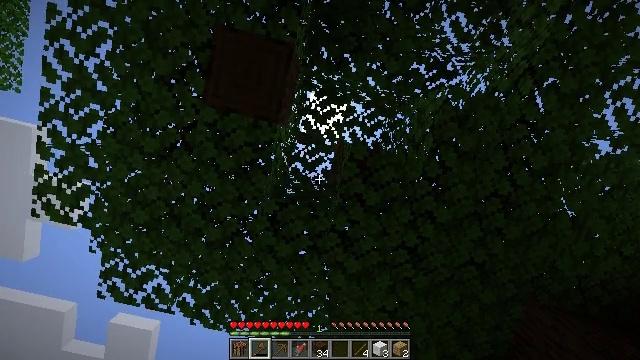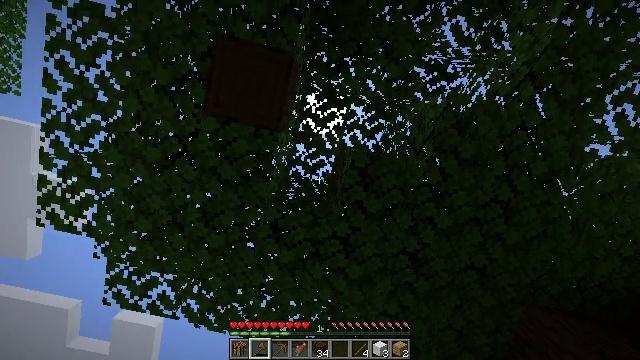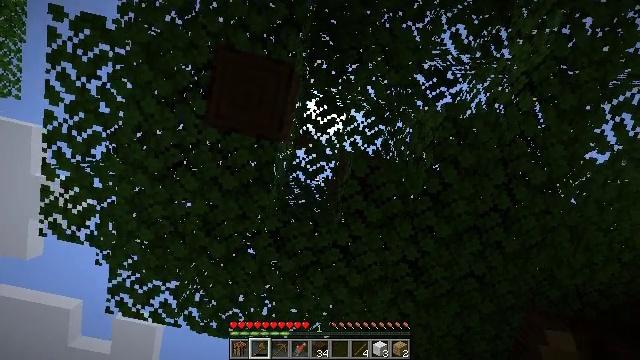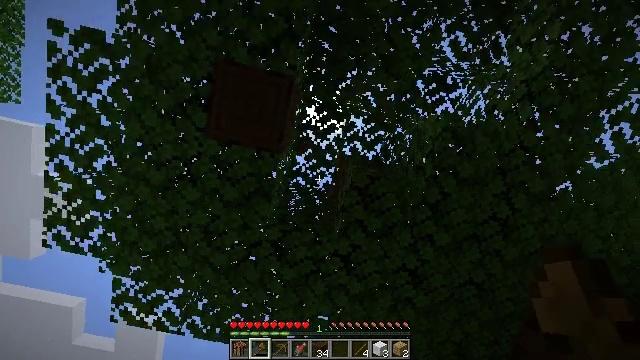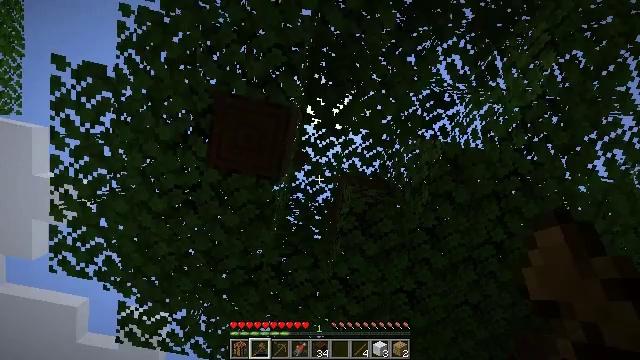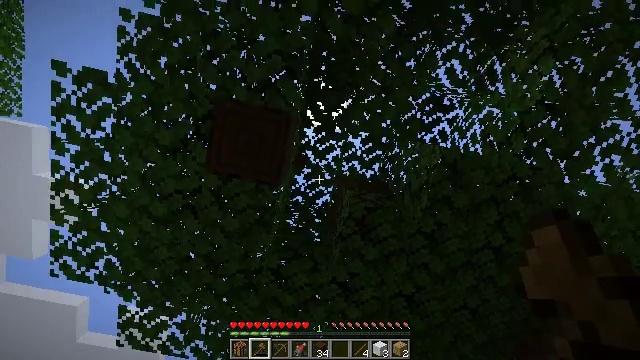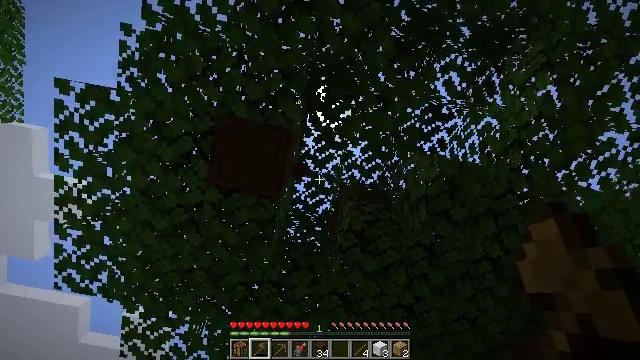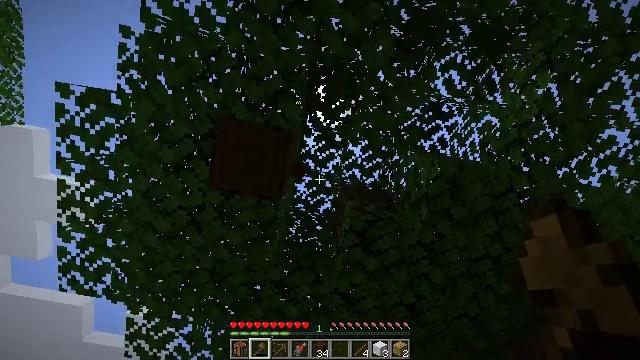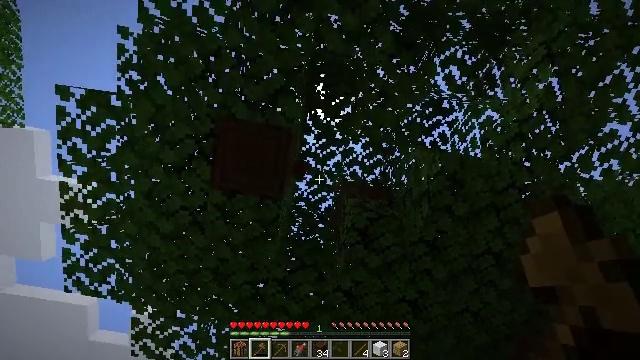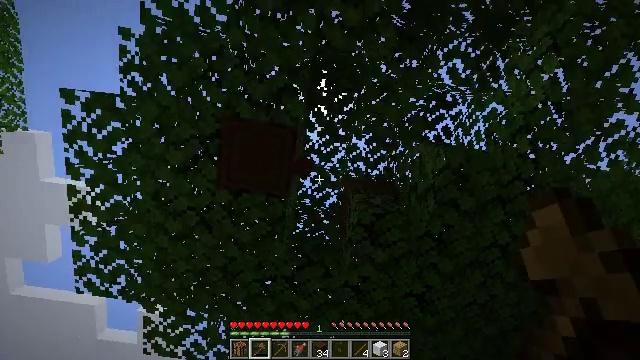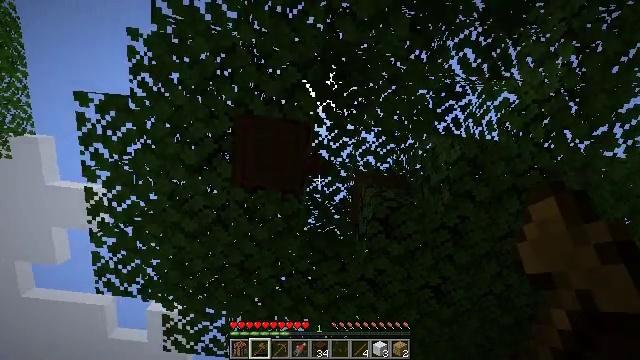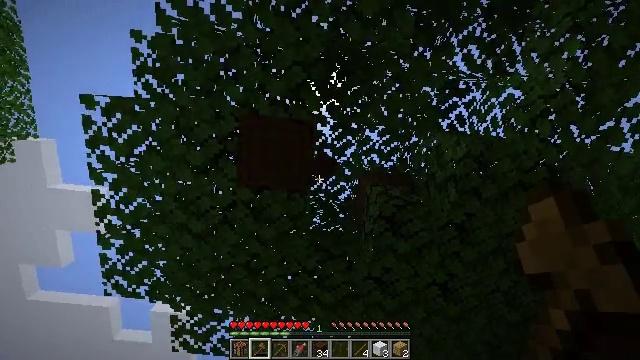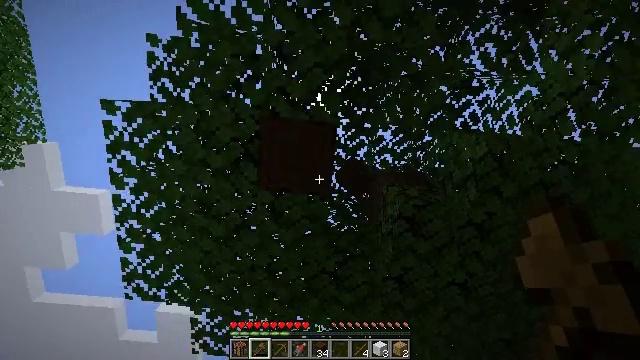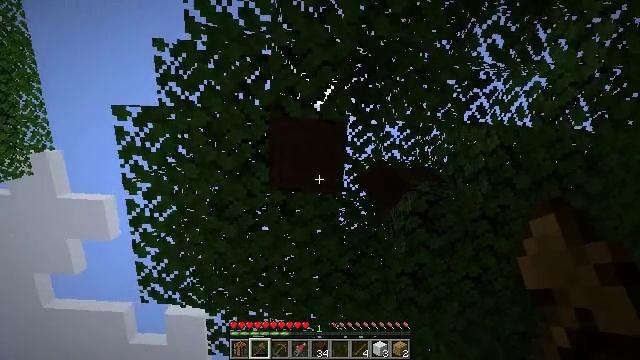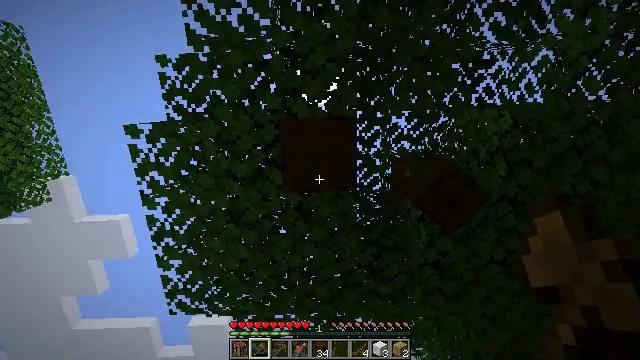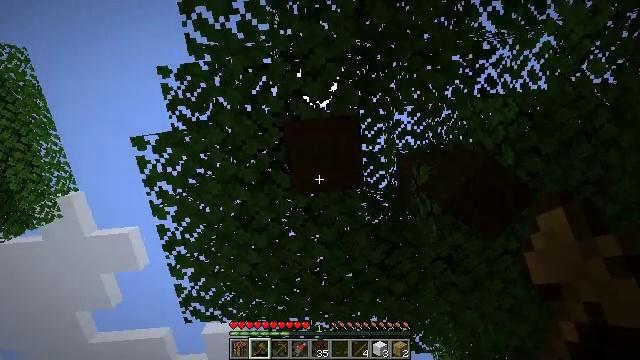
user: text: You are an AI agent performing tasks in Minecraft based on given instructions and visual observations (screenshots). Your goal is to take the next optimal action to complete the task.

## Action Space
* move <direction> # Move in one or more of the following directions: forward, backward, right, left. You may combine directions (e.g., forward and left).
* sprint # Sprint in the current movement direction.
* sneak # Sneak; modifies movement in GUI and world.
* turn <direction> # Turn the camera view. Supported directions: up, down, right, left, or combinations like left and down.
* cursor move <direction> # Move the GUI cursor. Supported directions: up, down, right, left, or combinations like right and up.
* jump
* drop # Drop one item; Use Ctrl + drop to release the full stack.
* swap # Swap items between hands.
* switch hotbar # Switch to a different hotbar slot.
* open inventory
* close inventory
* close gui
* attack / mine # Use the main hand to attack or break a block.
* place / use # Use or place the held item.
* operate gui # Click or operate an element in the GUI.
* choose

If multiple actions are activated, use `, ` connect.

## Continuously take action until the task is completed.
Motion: motion action
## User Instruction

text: Collect dark oak log for building.
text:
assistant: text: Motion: move back, attack / mine
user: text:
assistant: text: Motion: move back
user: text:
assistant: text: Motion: move back
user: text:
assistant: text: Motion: move back
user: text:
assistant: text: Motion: move back
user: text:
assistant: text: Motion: no_op
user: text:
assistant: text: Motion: no_op
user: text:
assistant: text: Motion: no_op
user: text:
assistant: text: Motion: move left, turn left and down
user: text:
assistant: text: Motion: move left, turn left and down
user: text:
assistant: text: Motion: move left
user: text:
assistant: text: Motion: move left
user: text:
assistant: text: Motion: turn left
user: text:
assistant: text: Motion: turn left
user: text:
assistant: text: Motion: turn left
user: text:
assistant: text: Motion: turn left and up
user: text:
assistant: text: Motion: turn left and up
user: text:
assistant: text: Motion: no_op
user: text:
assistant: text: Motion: attack / mine
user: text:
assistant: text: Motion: attack / mine
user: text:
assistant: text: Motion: turn right and up, attack / mine
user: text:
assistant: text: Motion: turn right and up, attack / mine
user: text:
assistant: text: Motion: turn right, attack / mine
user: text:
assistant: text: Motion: attack / mine
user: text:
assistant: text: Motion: attack / mine
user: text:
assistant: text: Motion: attack / mine
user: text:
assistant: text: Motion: attack / mine
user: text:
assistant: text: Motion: attack / mine
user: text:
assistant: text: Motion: attack / mine
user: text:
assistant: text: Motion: attack / mine